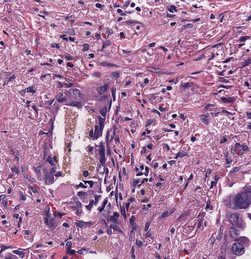
Tumor epithelial tissue: yes
Tumor-associated stroma tissue: yes
Normal tissue: no